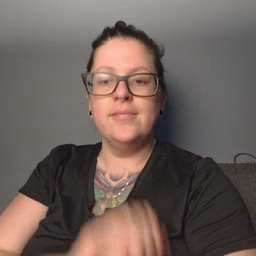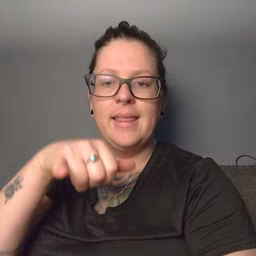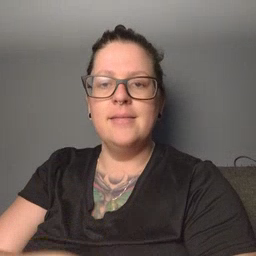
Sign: that